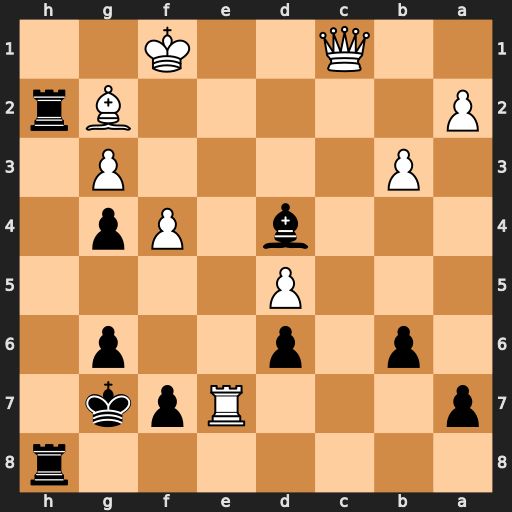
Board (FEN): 7r/p3Rpk1/1p1p2p1/3P4/3b1Pp1/1P4P1/P5Br/2Q2K2
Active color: b
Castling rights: -
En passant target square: -
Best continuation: Rh1+ Bxh1 Rxh1+ Ke2 Rxc1